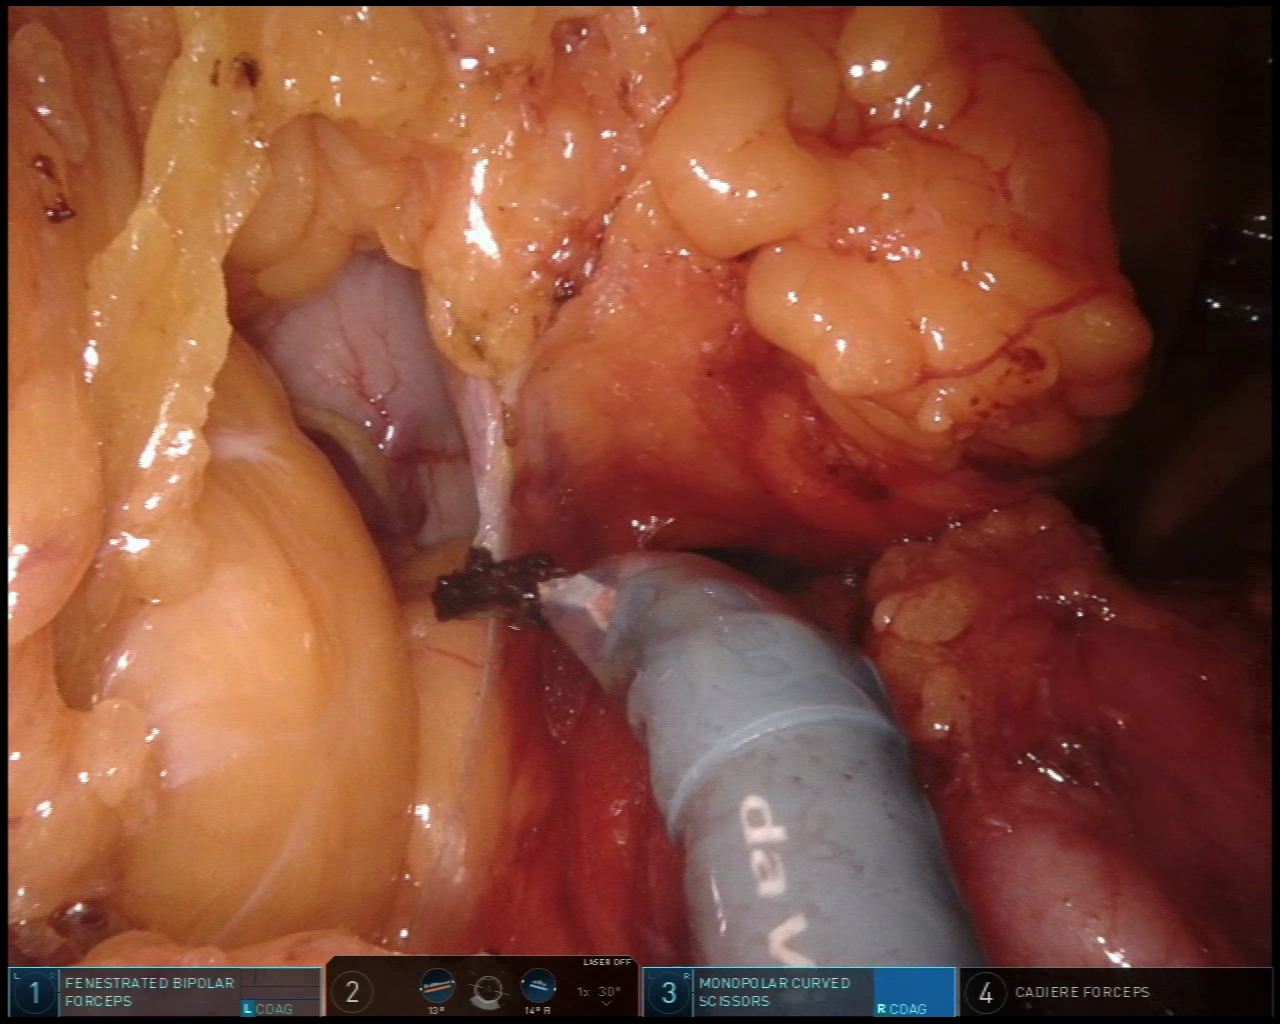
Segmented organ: stomach
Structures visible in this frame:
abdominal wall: no
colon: yes
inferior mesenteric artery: no
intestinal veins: no
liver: no
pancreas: no
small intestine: no
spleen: no
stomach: yes
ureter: no
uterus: no
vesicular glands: no